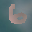
Label: 6